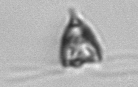
Label: Pyramimonas_longicauda